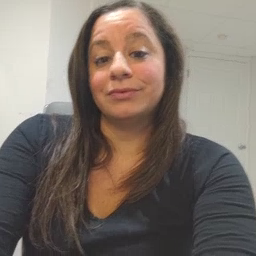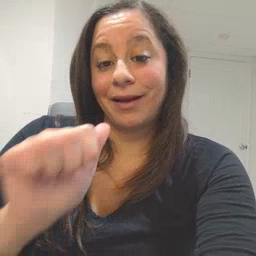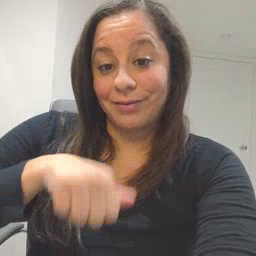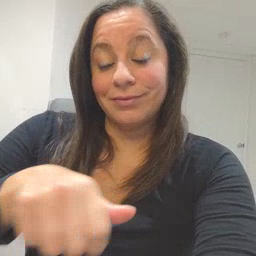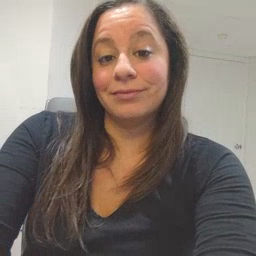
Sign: can